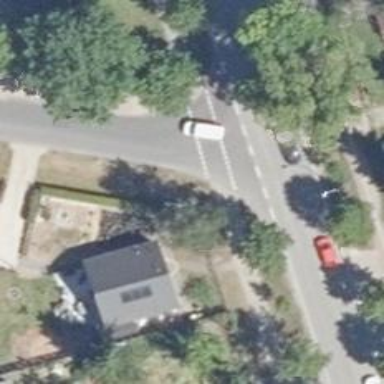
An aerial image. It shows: Residential road with asphalt surface. Sidewalk is present on the left side.